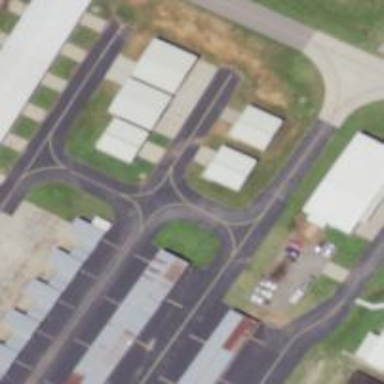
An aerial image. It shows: Image of taxiway at airport.